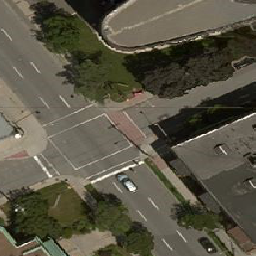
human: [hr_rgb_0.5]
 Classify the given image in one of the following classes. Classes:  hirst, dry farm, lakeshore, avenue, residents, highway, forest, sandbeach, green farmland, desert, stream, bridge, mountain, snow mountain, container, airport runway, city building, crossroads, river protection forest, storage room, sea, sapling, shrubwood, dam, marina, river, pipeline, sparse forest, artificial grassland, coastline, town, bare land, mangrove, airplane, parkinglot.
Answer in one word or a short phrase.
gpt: crossroads